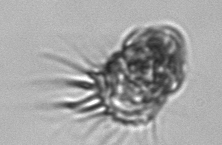
Label: Strombidium_inclinatum